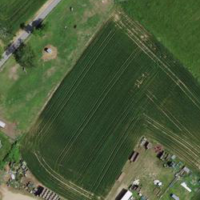
EUNIS habitat code: 52
Species observed at this site:
Corvus frugilegus
Emberiza citrinella